Question: I have an issue that the Kendo Window does not center correctly.
Here is a simple fiddle that demonstrates the issue. So there is room for the kendo window to show without the browser vertical scroll bar, but the kendo window center method, puts it off center, and forces the browsers scroll bar to appear.

Fiddle: <URL>
HTML:
'''
<div id="testWindow">
<p>here is the test content here is the test content</p>
<p>here is the test content here is the test content</p>
<p>here is the test content here is the test content</p>
<p>here is the test content here is the test content</p>
<p>here is the test content here is the test content</p>
<p>here is the test content here is the test content</p>
<p>here is the test content here is the test content</p>
<p>here is the test content here is the test content</p>
<p>here is the test content here is the test content</p>
<p>here is the test content here is the test content</p>
<p>here is the test content here is the test content</p>
<p>here is the test content here is the test content</p>
<p>here is the test content here is the test content</p>
</div>
'''
JavaScript:
'''
$(document).ready(function() {
var oWin = null;
$('#testWindow').kendoWindow();
oWin = $('#testWindow').data('kendoWindow');
oWin.center();
});
'''
Please show me how I can get the kendo window to center correctly.
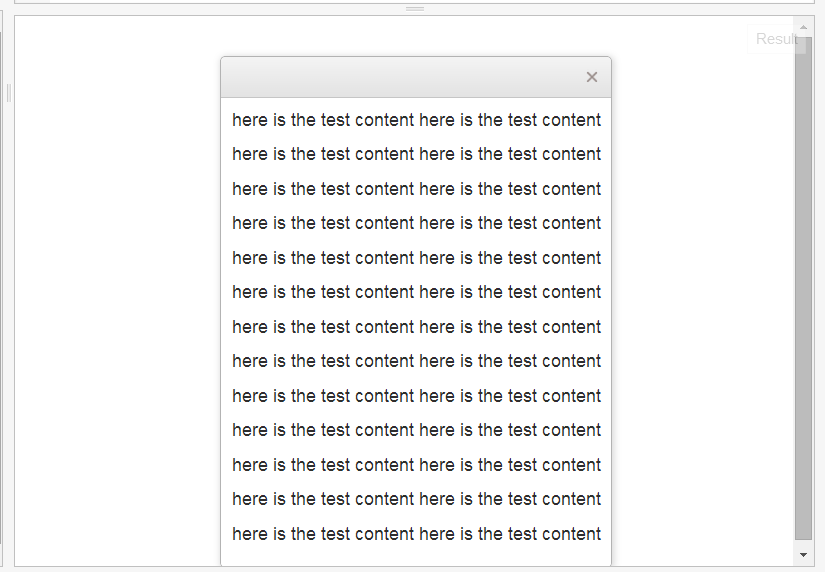
Answer: I think the problem is solved :) Try.
'''
$(document).ready(function() {
var oWin = null;
var h = window.innerHeight;
$('#testWindow').kendoWindow({});
oWin = $('#testWindow').data('kendoWindow');
oWin.center().open();
$('#testWindow').closest(".k-window").css({
top: h/2 - $('#testWindow').parent()[0].scrollHeight/2
});
});
'''
<URL>